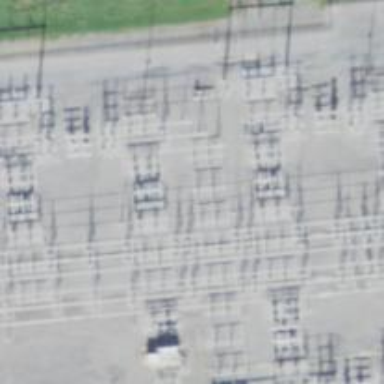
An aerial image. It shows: Switch for power supply.